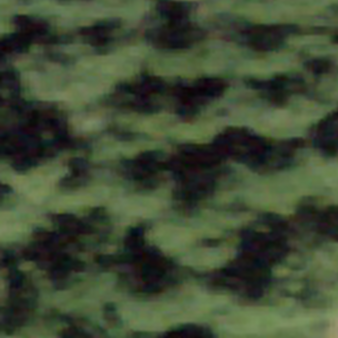
Label: other